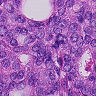
Metastatic tissue present: yes